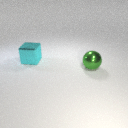
large green metal sphere in front of large cyan metal cube